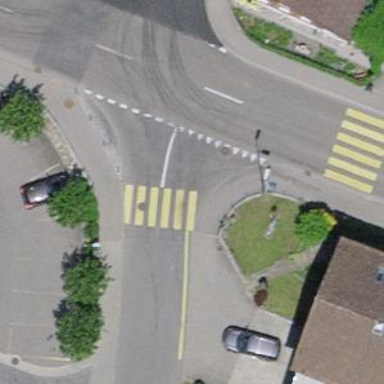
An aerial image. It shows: Uncontrolled crossing on the road.